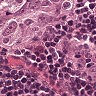
Metastatic tissue present: yes